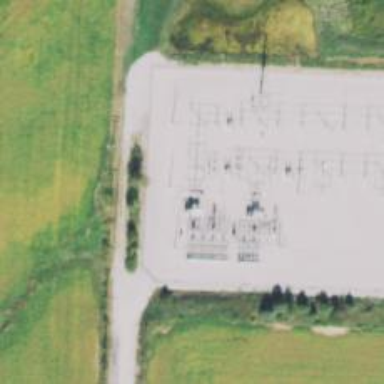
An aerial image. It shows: Switch used for power control.